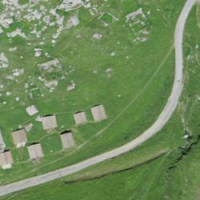
EUNIS habitat code: 23
Species observed at this site:
Anthus trivialis
Bufo bufo
Anas platyrhynchos
Linaria cannabina
Aythya fuligula
Buteo buteo
Turdus torquatus
Pica pica
Phoenicurus ochruros
Eryngium alpinum
Pyrrhocorax graculus
Falco tinnunculus
Corvus corax
Motacilla alba